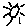
Label: sun